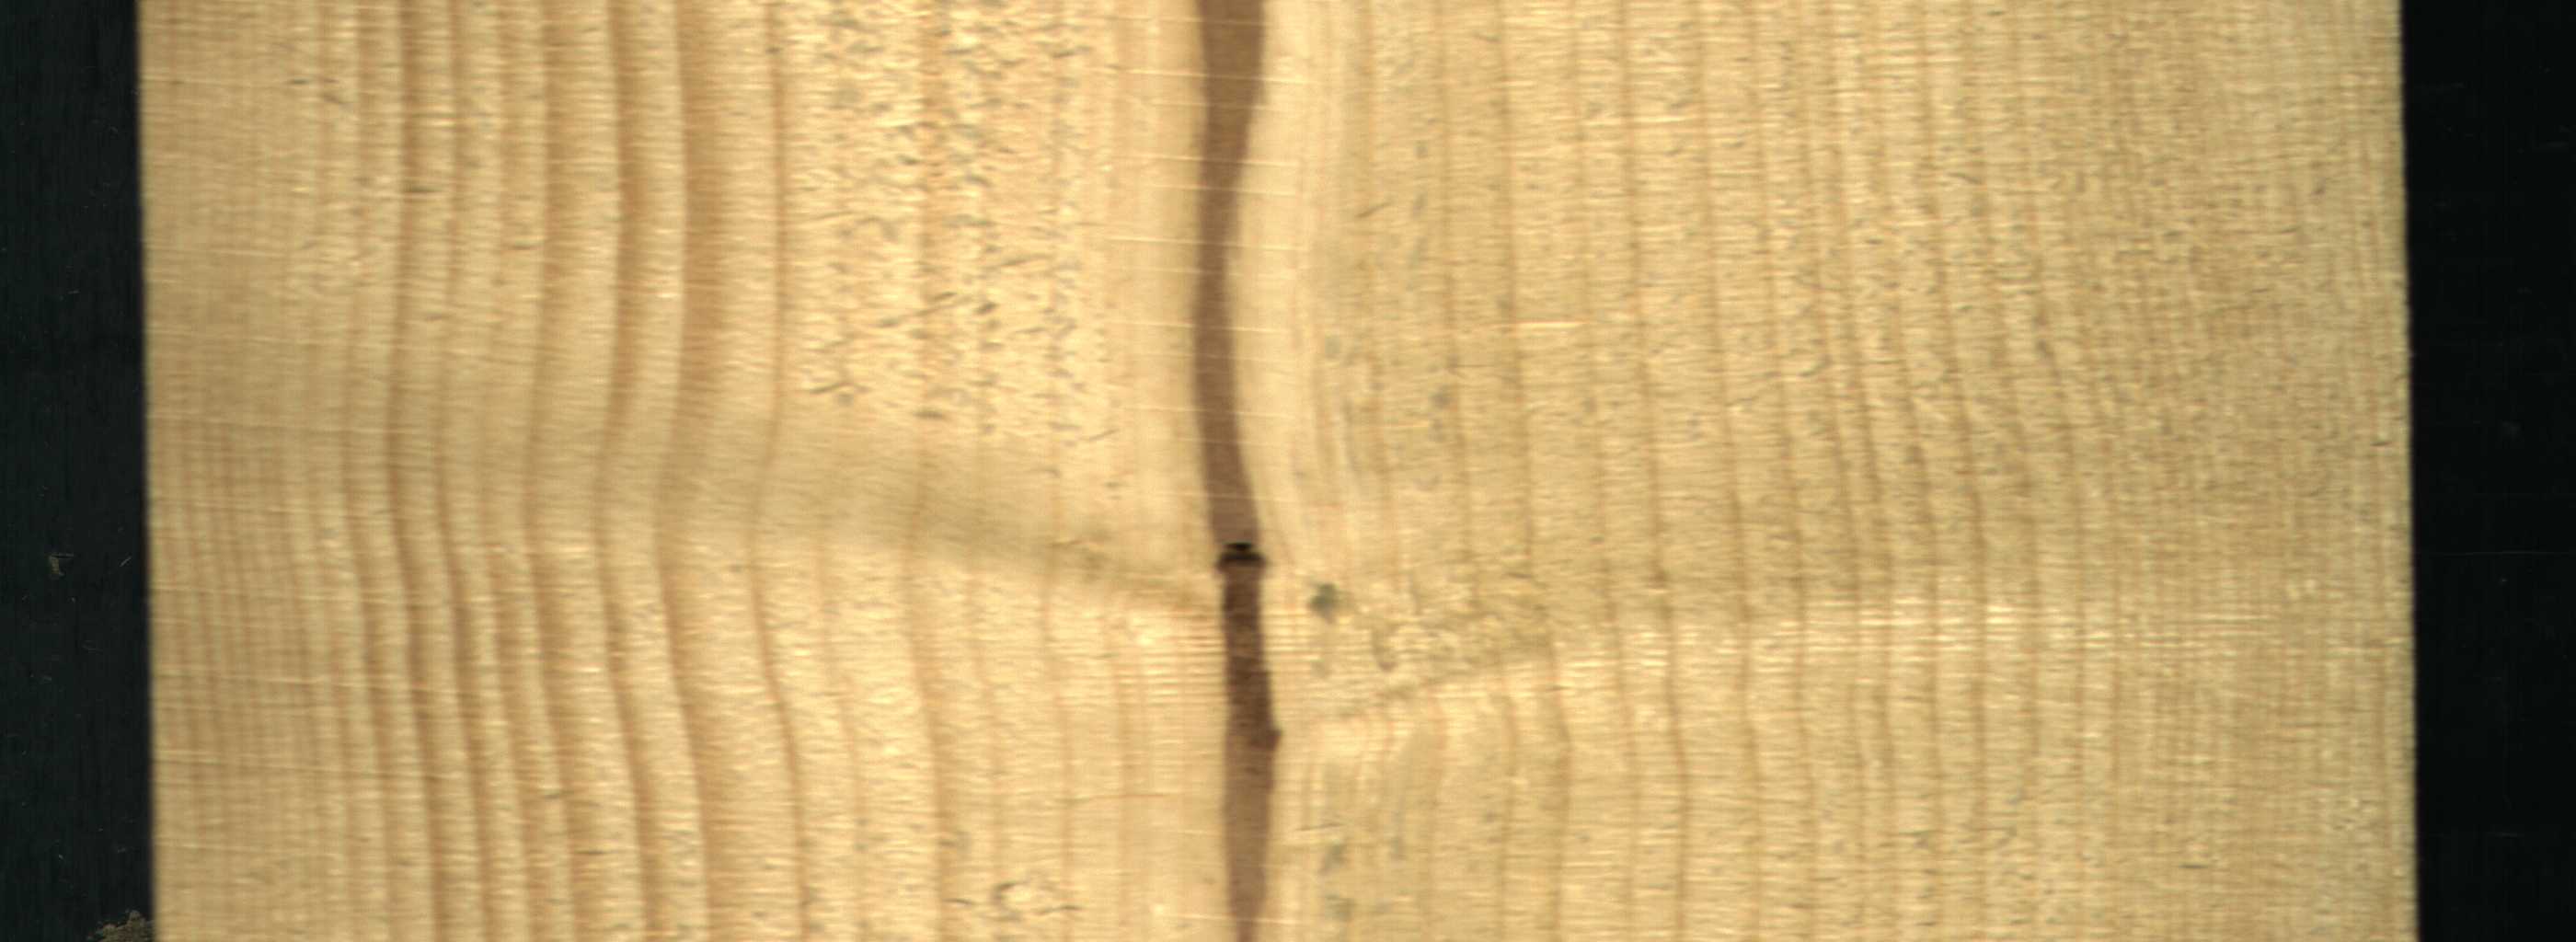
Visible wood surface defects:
Marrow